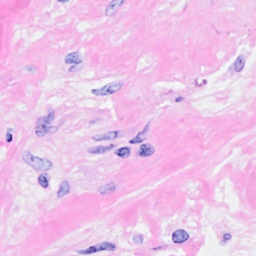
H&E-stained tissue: Breast